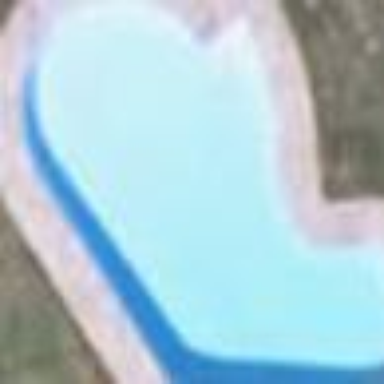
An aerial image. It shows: Swimming pool located in leisure land.